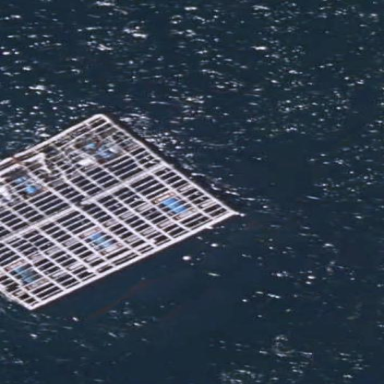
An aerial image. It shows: Man-made mussel raft.